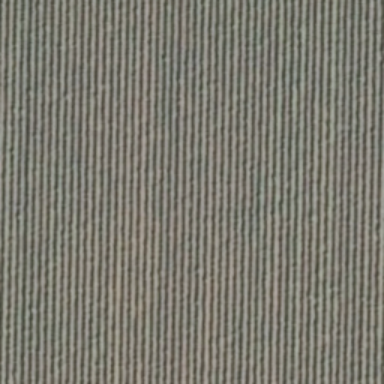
There is a piece of formland .